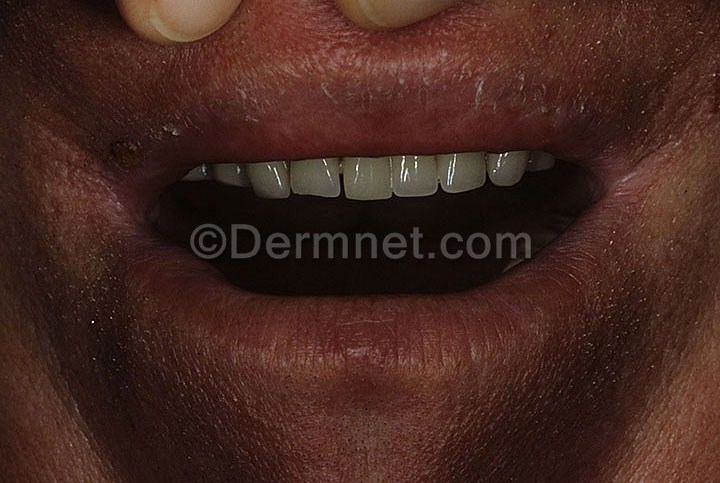
Disease: Light Diseases and Disorders of Pigmentation